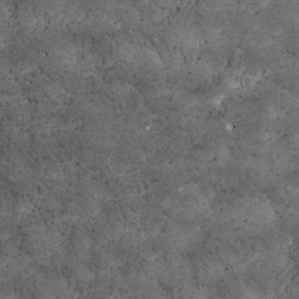
Label: non_frost